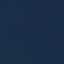
Land use / land cover class: SeaLake